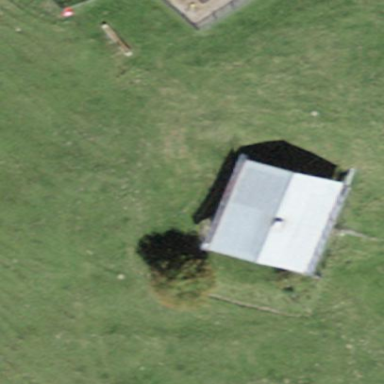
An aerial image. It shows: Farm building.